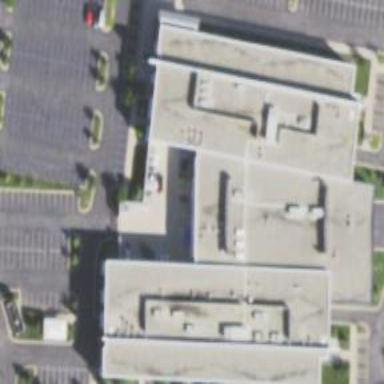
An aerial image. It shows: Building that serves as educational institution office.